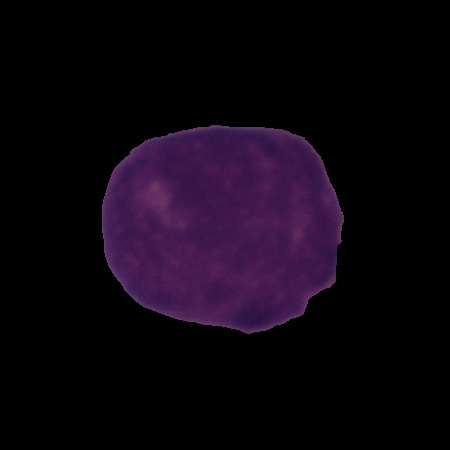
Label: cancer